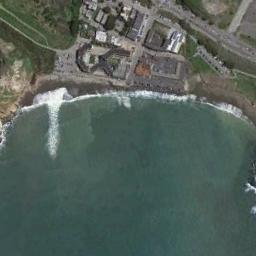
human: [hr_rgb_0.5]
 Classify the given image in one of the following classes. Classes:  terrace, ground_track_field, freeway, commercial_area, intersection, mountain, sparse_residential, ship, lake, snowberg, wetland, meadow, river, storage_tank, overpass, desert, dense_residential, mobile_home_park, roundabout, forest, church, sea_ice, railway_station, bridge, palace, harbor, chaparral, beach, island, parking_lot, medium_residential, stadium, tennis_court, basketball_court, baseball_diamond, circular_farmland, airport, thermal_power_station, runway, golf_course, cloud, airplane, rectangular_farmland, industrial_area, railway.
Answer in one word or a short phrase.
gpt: beach